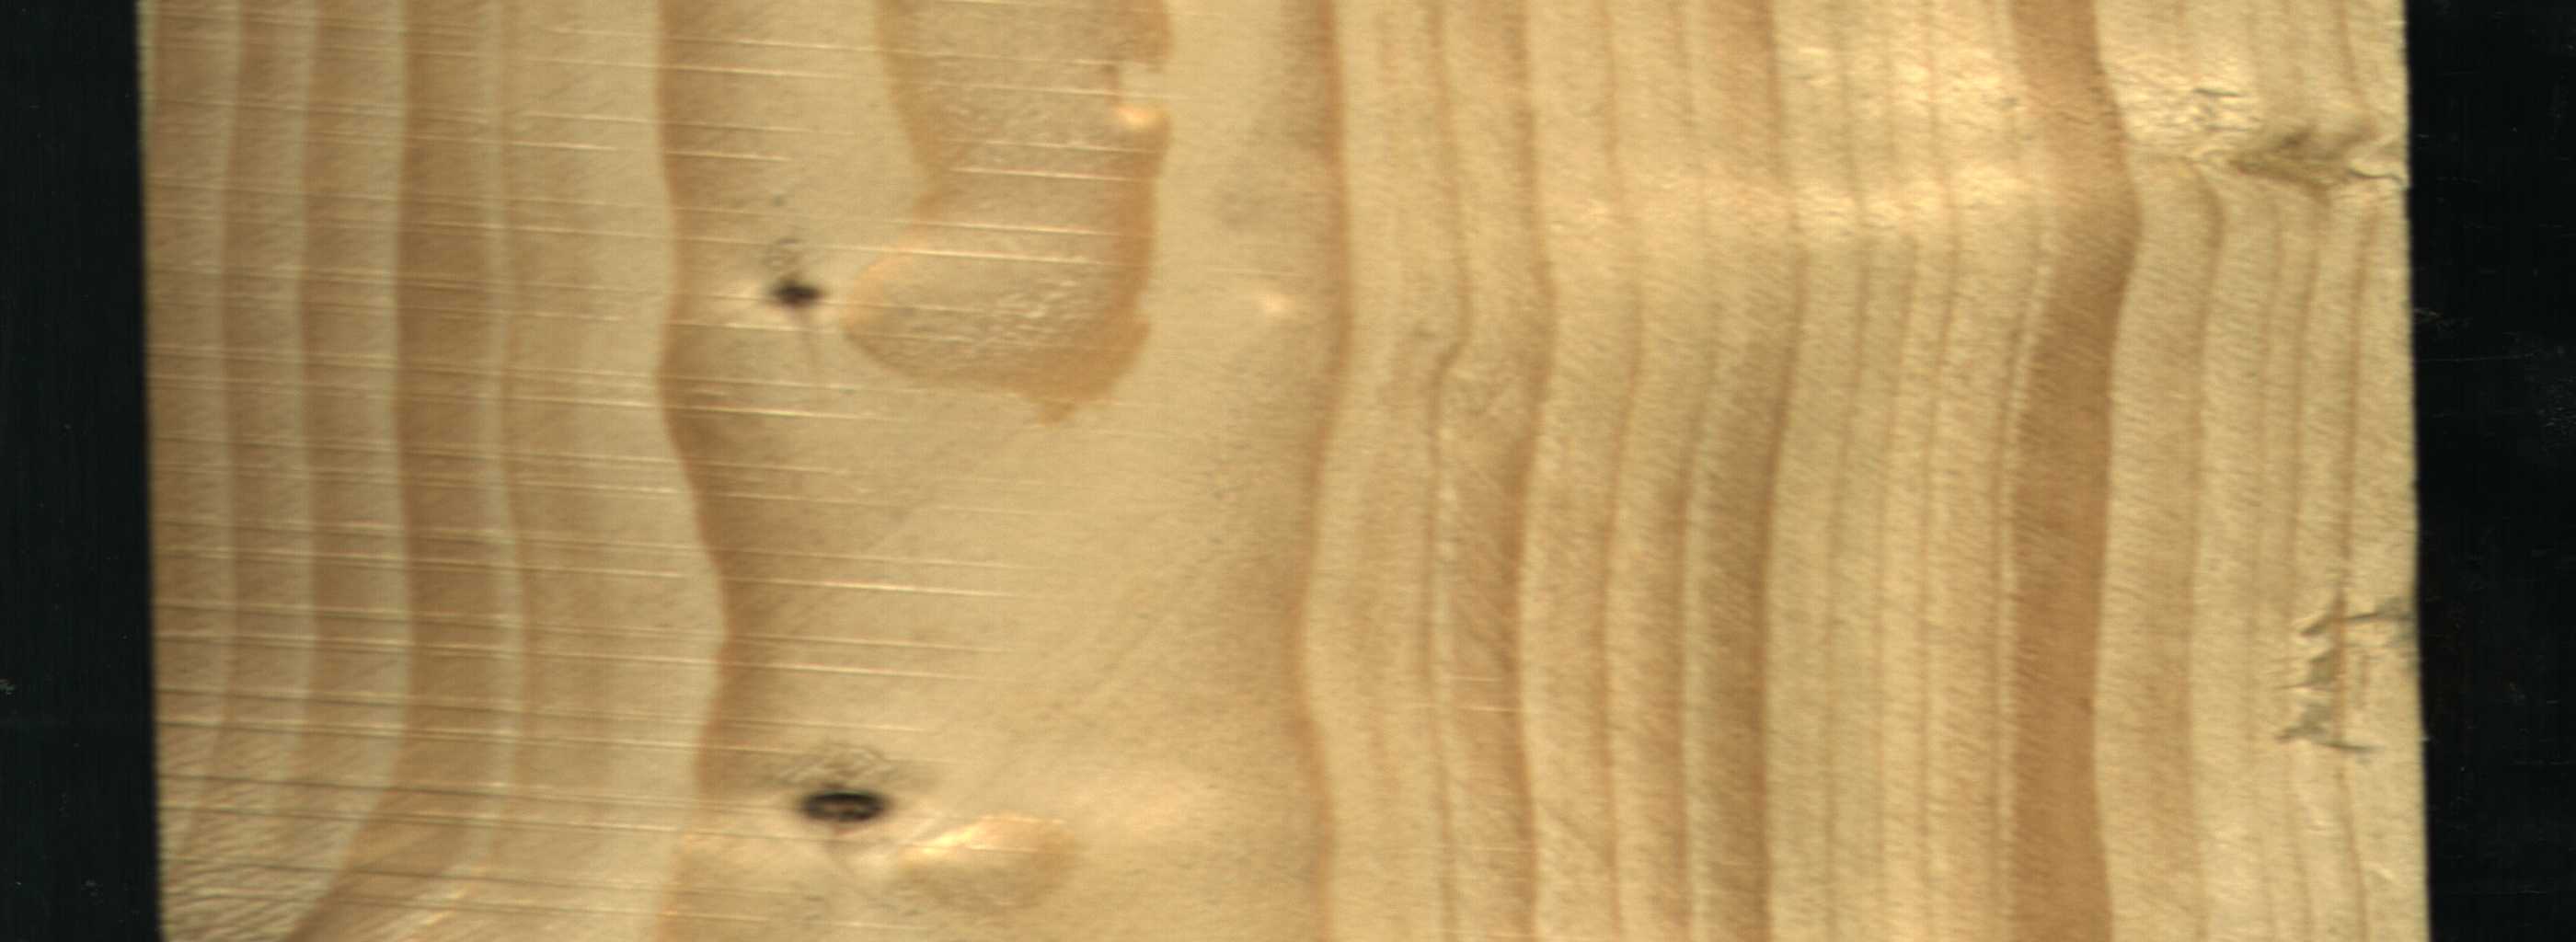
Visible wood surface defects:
Dead_Knot
Dead_Knot